Fundus camera: zeiss
Shooting center: fovea
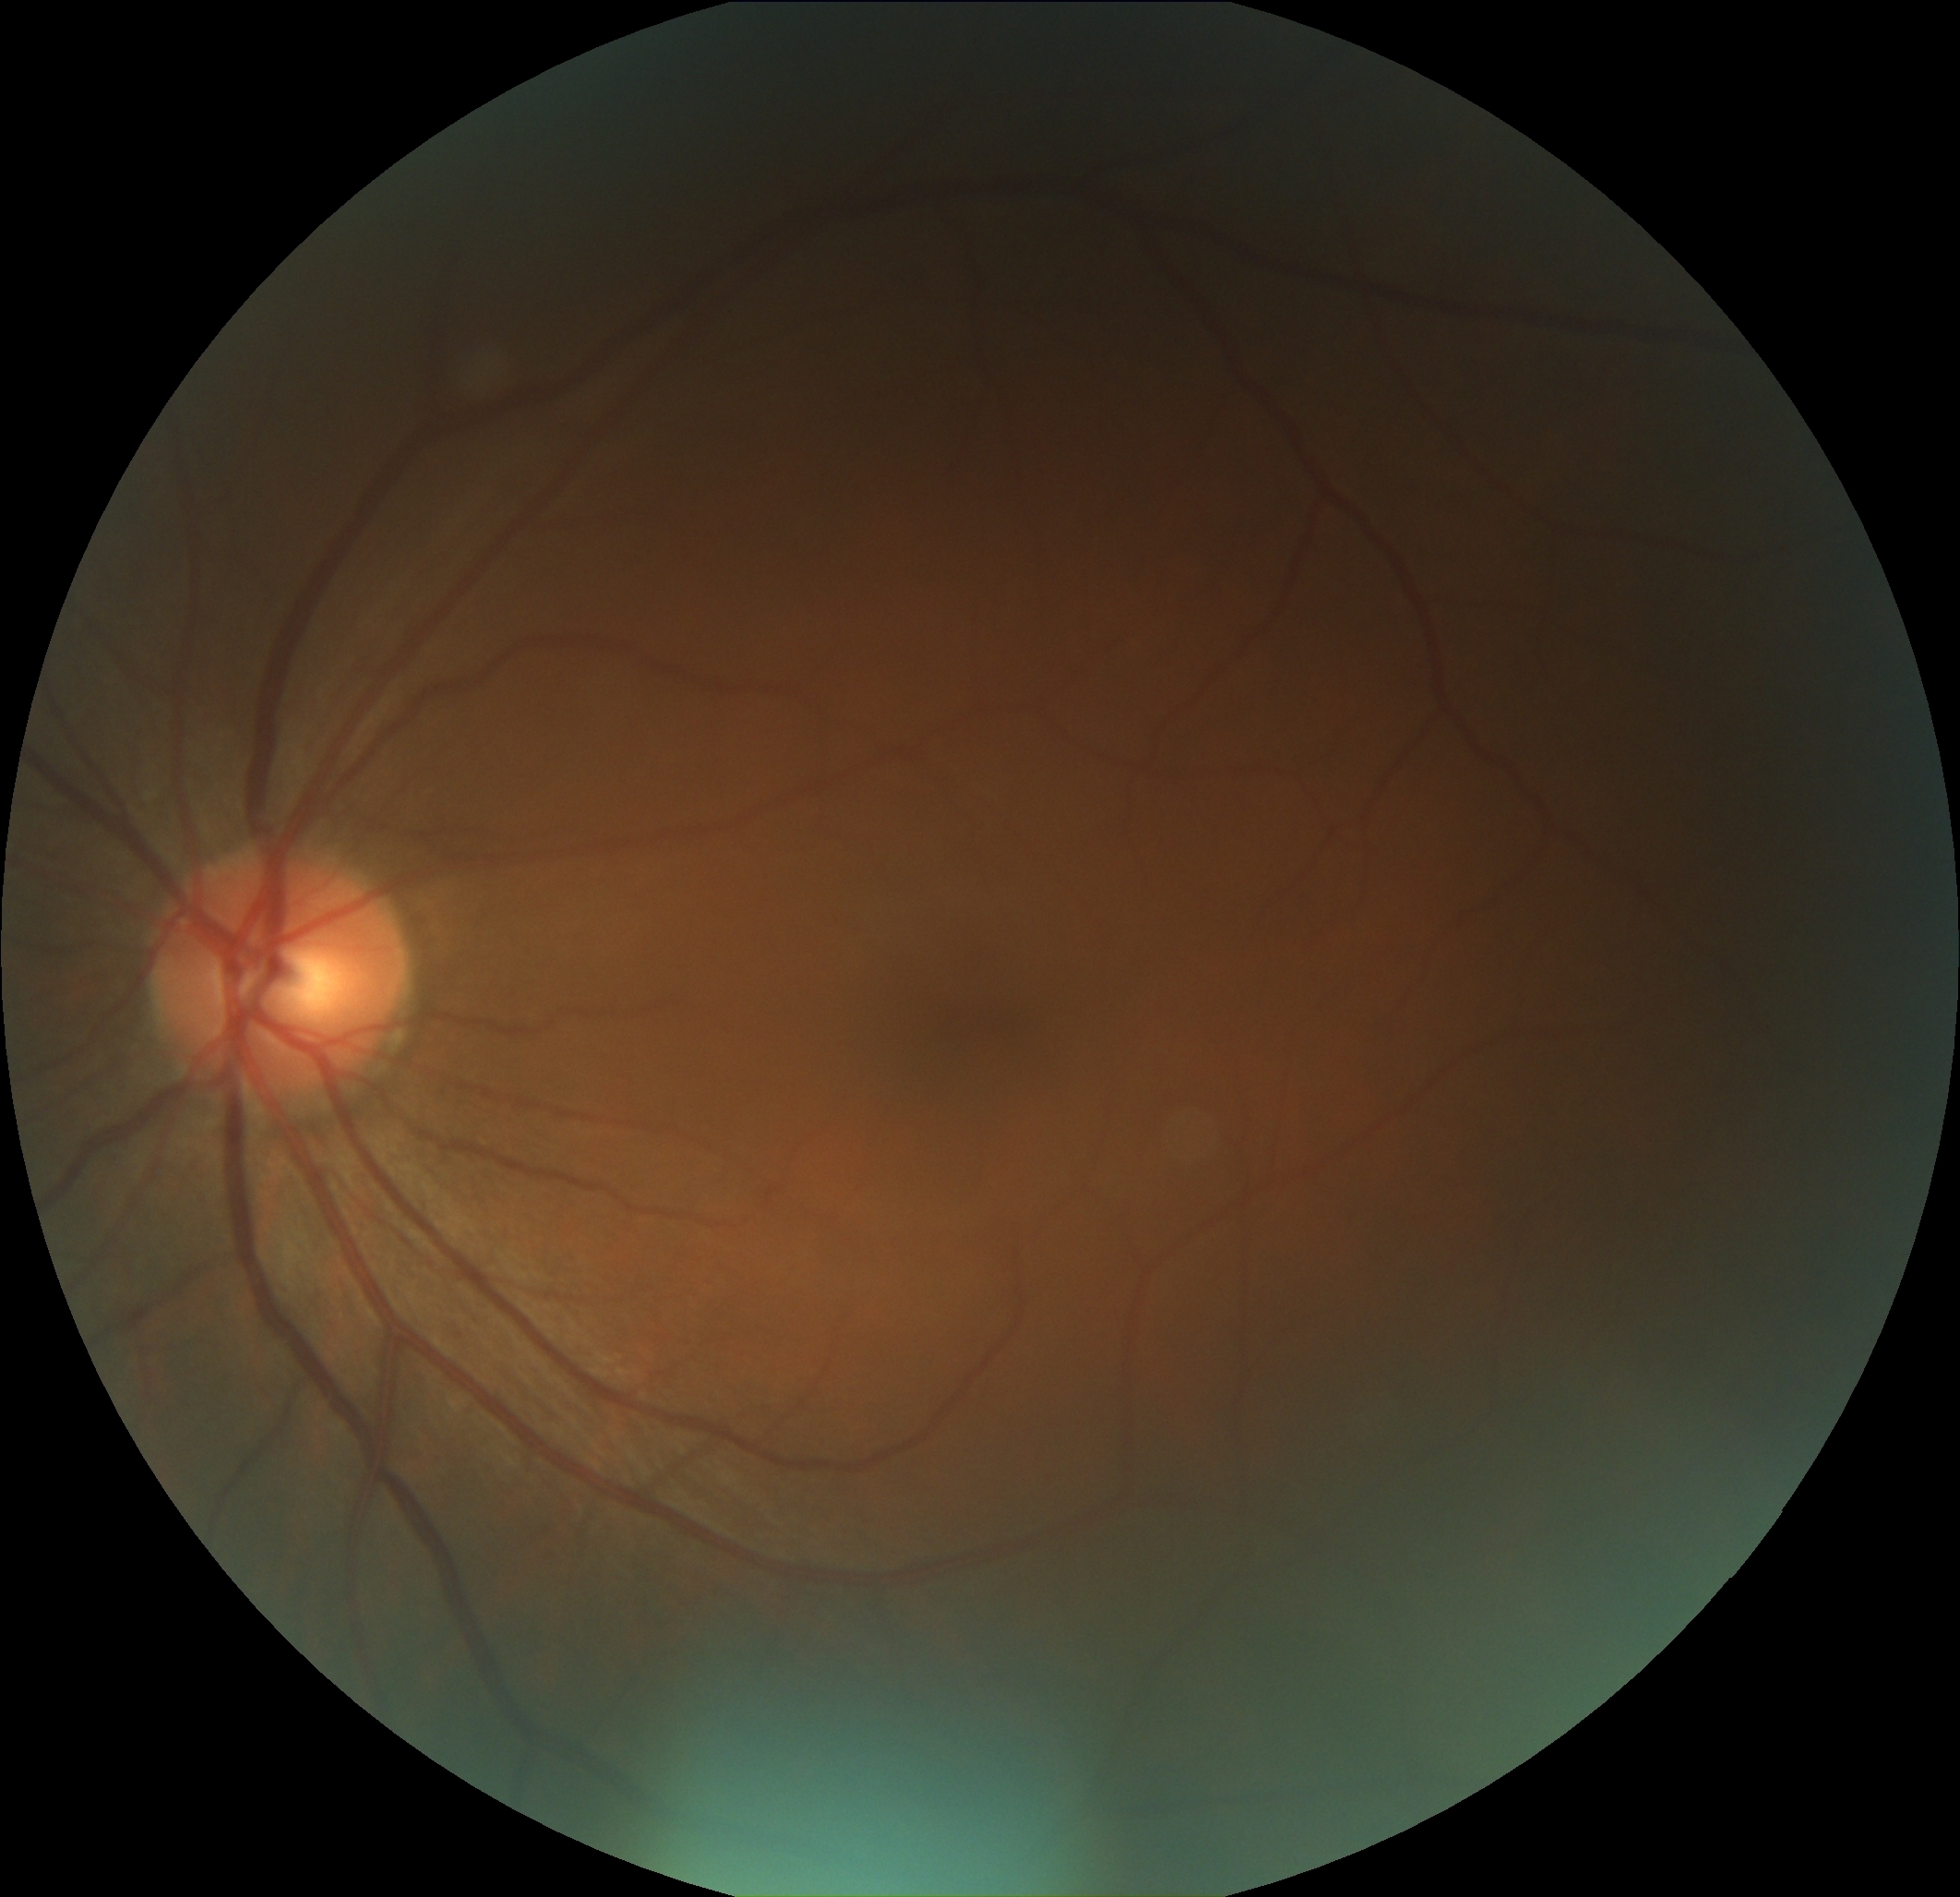
Pathologic myopia: no
Patchy retinal atrophy: present
Retinal detachment: absent